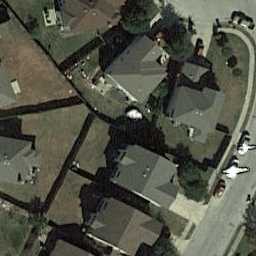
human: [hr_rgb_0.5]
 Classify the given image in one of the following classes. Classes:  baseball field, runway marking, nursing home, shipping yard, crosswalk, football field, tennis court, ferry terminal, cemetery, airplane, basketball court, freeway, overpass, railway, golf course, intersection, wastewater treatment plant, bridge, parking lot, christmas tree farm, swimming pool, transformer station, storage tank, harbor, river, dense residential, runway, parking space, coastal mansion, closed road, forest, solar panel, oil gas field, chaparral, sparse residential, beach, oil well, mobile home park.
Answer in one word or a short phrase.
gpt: dense residential